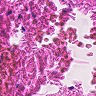
Metastatic tissue present: no